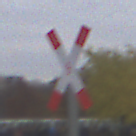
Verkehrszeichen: Andreaskreuz
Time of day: Midday
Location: Outdoor (Suburban)
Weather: Overcast
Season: NotSpecified
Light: Natural